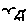
Label: bird